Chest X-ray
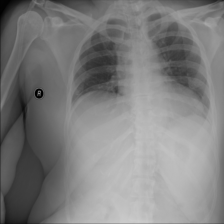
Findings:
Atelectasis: negative
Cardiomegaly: negative
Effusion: negative
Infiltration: negative
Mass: negative
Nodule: negative
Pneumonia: negative
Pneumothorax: negative
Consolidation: negative
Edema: negative
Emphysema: negative
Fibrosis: negative
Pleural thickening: negative
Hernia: negative